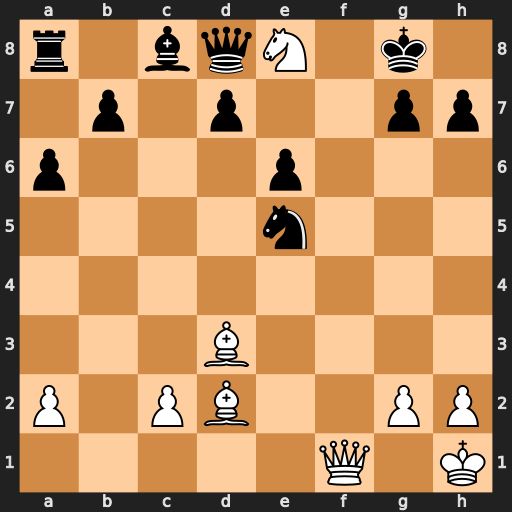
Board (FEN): r1bqN1k1/1p1p2pp/p3p3/4n3/8/3B4/P1PB2PP/5Q1K
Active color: w
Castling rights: -
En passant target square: -
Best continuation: Bxh7+ Kxh7 Qf8 Qxe8 Qxe8